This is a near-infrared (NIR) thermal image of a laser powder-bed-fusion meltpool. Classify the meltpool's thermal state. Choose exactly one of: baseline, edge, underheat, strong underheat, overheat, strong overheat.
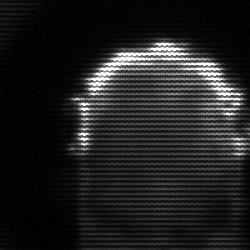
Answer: baseline